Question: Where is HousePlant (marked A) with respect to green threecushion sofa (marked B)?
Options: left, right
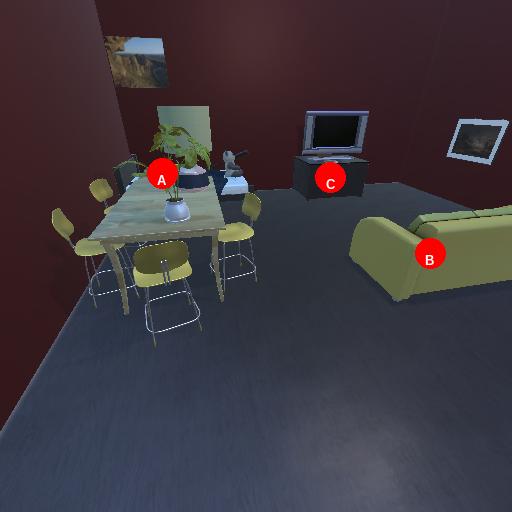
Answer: left